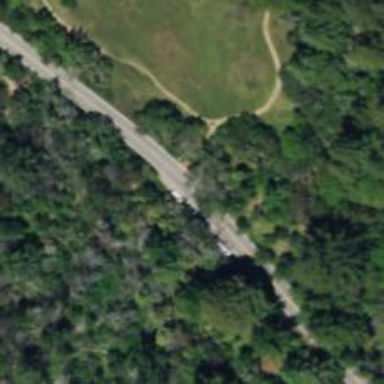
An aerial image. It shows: Path.